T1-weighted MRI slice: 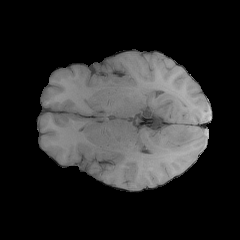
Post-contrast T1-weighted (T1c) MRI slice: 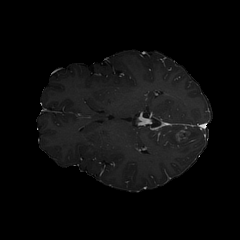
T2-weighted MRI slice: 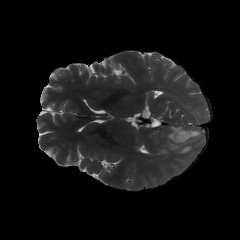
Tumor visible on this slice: yes